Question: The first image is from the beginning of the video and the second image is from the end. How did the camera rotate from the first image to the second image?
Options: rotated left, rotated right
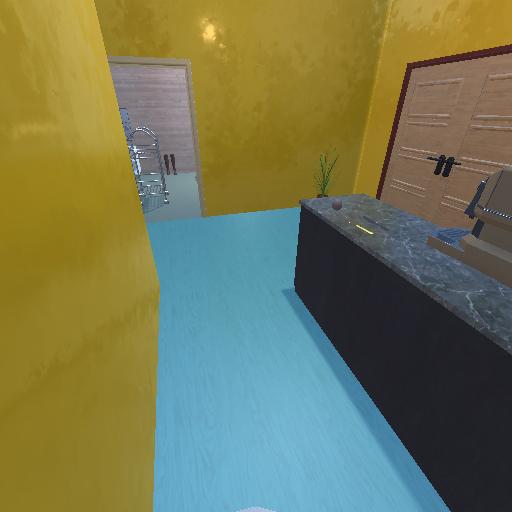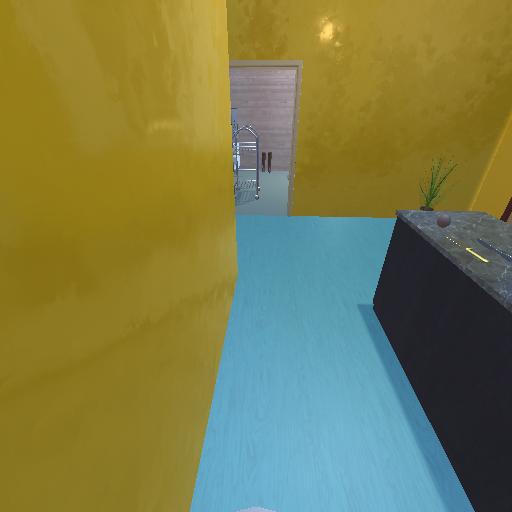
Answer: rotated left